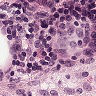
Metastatic tissue present: no